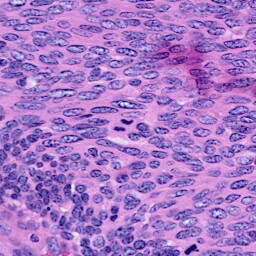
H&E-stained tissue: Cervix